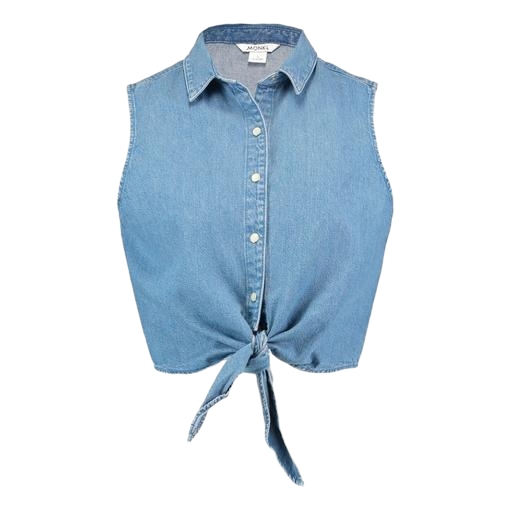
© sleeveless denim shirt, blue violet tie-front denim shirt, blue western tie-front chambray shirt, white background